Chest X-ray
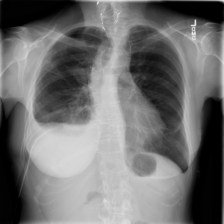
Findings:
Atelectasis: negative
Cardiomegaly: negative
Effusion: positive
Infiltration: positive
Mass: negative
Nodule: negative
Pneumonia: negative
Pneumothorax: negative
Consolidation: negative
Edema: negative
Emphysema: negative
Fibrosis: negative
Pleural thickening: negative
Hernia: negative